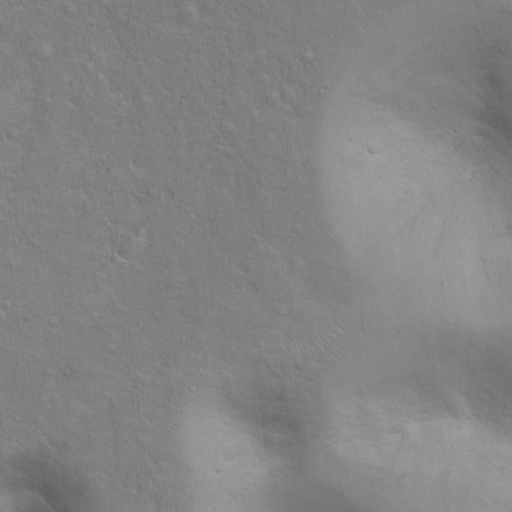
Classes present: Background, Cone